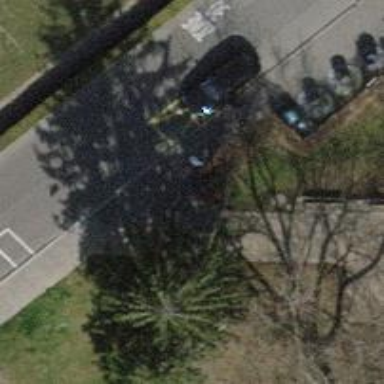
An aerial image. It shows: Motorcycle parking area.